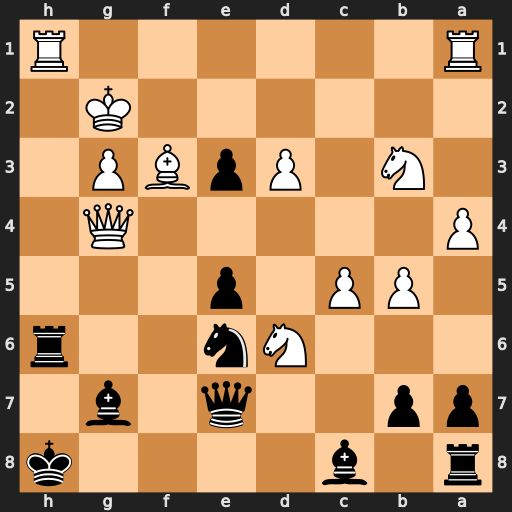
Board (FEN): r1b4k/pp2q1b1/3Nn2r/1PP1p3/P5Q1/1N1PpBP1/6K1/R6R
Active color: b
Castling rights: -
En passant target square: -
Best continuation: Nf4+ gxf4 Bxg4